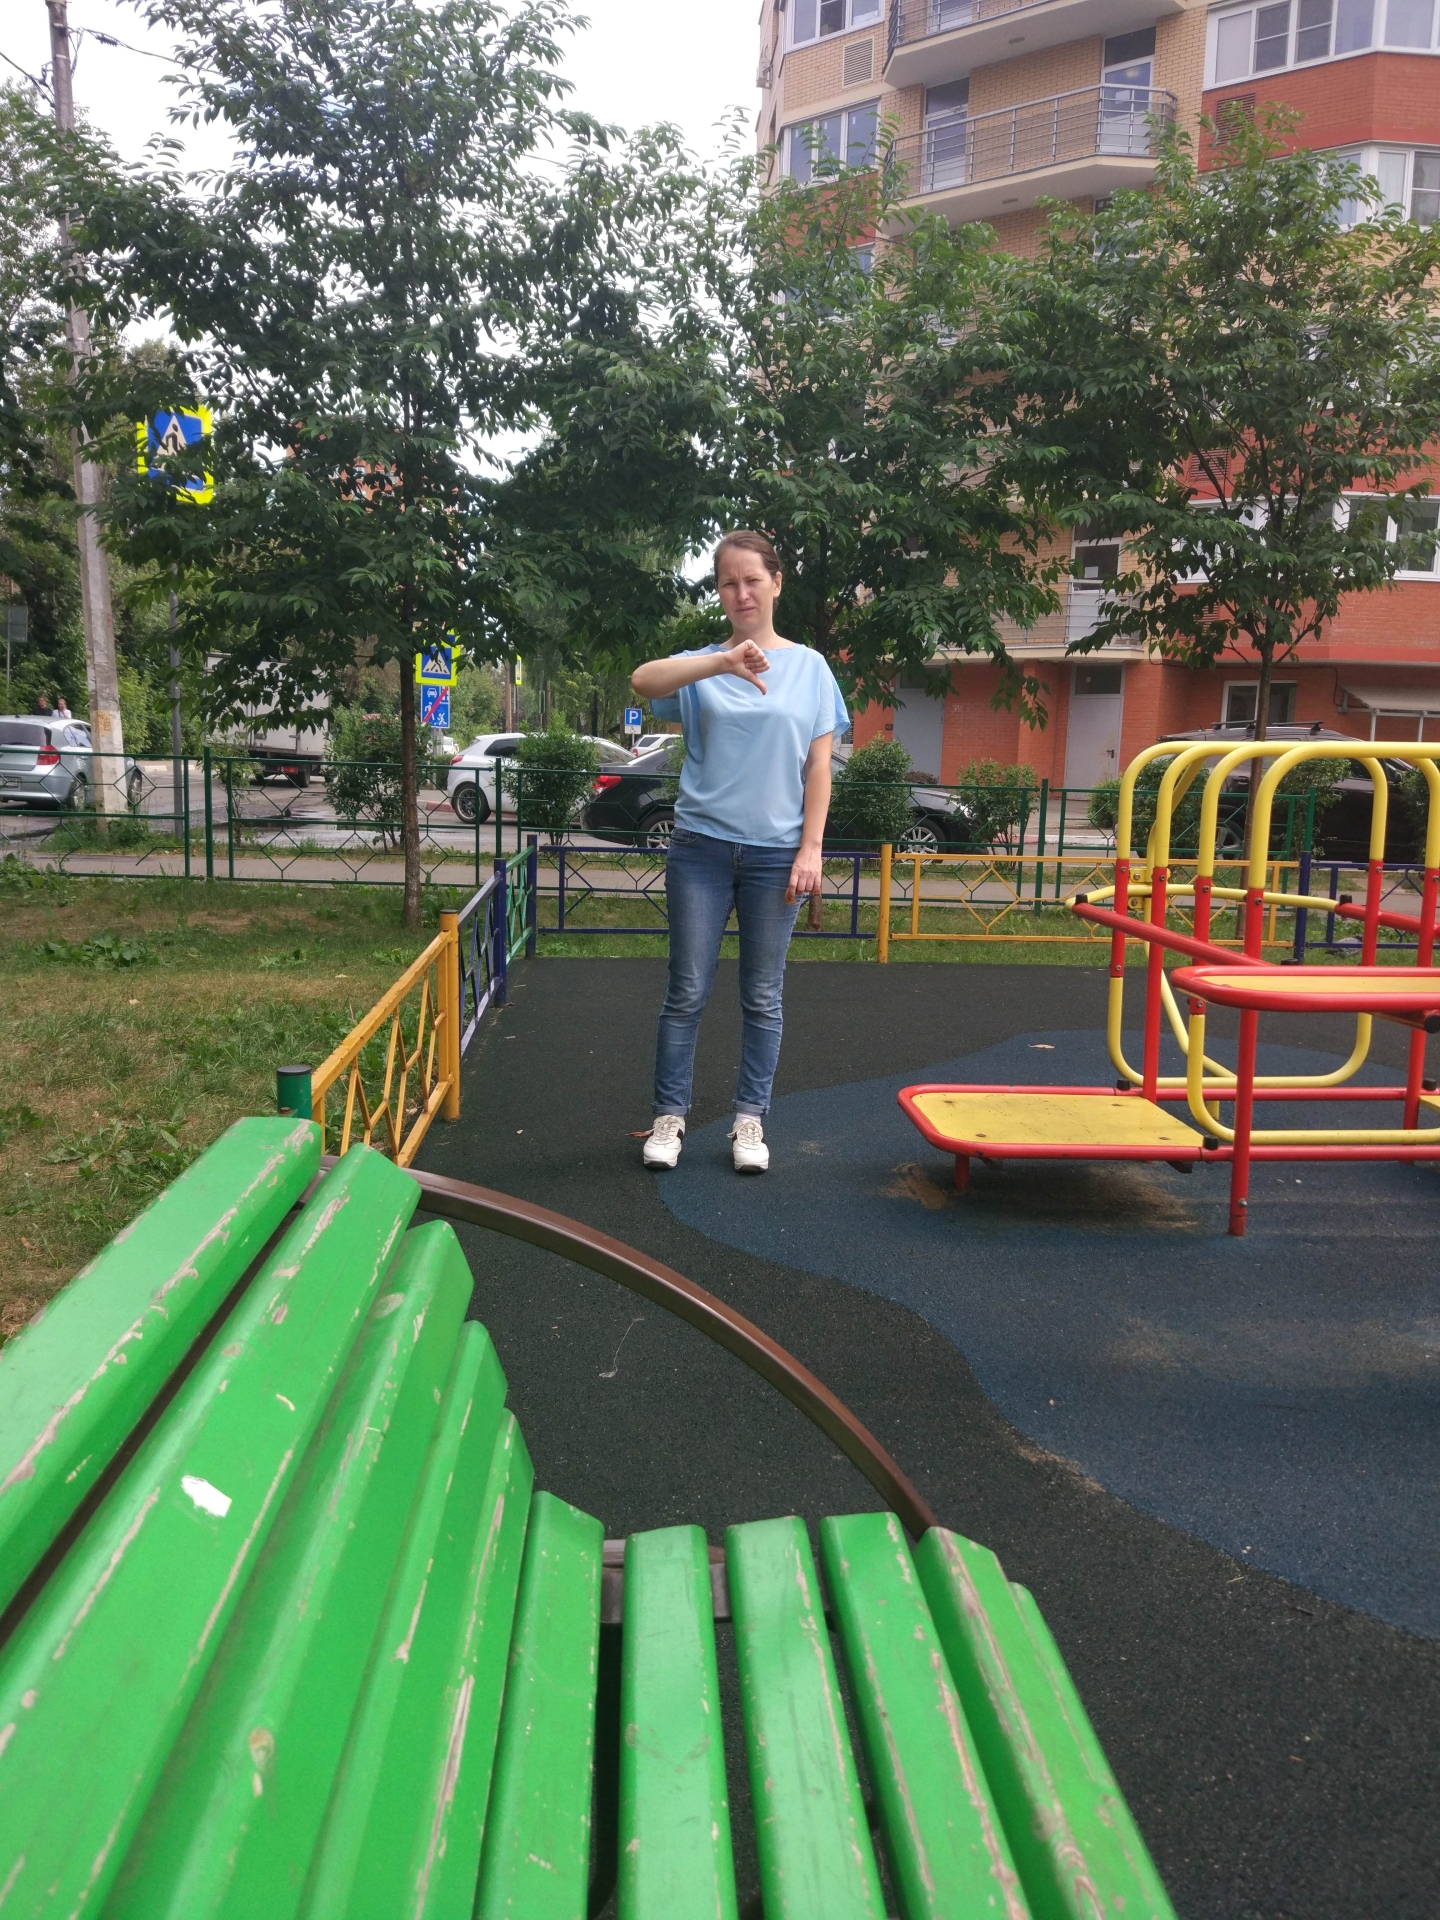
Label: clear